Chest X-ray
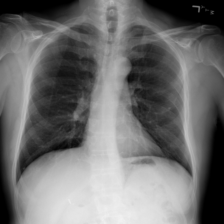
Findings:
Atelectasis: negative
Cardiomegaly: negative
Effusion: negative
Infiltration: positive
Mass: negative
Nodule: negative
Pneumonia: negative
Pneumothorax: negative
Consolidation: negative
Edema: negative
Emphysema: negative
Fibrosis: negative
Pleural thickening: negative
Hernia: negative